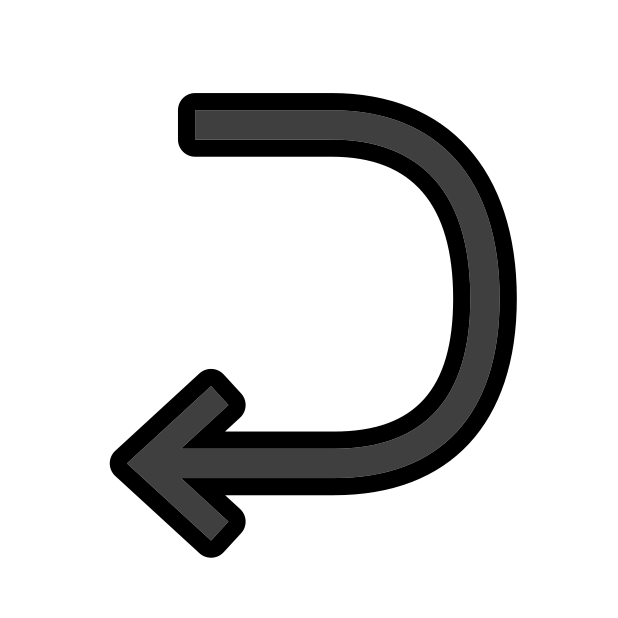
right arrow curving left